Question: Hi and thanks in advance:
So I'm trying to pull a table from an SQL database and sort it on the "Date From" (DtFr) column, which represents the start of a lease. I thought it would be as easy as this:
'''
Dim XmlReader As New XmlNodeReader(xmlDoc)
Dim ds As New DataSet
ds.ReadXml(XmlReader)
myDt = ds.Tables("Cam")
If myDt IsNot Nothing AndAlso myDt.Rows.Count > 0 Then
Dim dv As New DataView(myDt)
dv.Sort = "DtFr ASC"
myDt = dv.ToTable(False, "Id", "Name", "Amount", "Unpaid", "DtFr")
End If
'''
But as you might have guessed this is not working (new user, can't post images it's just a picture of the dates out of order).

Could it be because at some point along the data retrieval it's no longer of type Date and it's a string or something? If I use simpler dates, like 1/1/2012, 1/2/2012, 1/3/2012 or 1/1/2012, 2/1/2012, 3/1/2012 etc. it sorts alright, but as you'll notice above, if i have varied months, it sorts it out of order.
I've tried messing with the culture, thinking it could be that it's sorting them on the months before the year to no avail... I'm at a loss, any help, ideas, or direction to something helpful would be great.
Much Appreciated,
Josh
EDIT:
You're a genius, thanks so much. You were right about the string value. I added a data column called sortDtFr to the datatable and gave it System.DateTime as a datatype and iterated through the rows setting the new column's value equal to the old one casted as a Date. Here's the code for those interested:
'''
ds.ReadXml(XmlReader)
myDt = ds.Tables("Cam")
myDt.Columns.Add(New DataColumn("sortDtFr", System.Type.GetType("System.DateTime")))
For Each row As DataRow In myDt.Rows
row("sortDtFr") = CDate(row("DtFr"))
Next
If myDt IsNot Nothing AndAlso myDt.Rows.Count > 0 Then
Dim dv As New DataView(myDt)
dv.Sort = "sortDtFr ASC"
myDt = dv.ToTable(False, "Id", "Name", "Amount", "Unpaid", "DtFr", "sortDtFr")
End If
'''
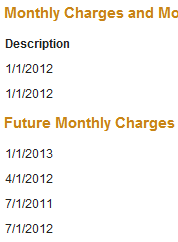
Answer: The reason why your records are sorted in that way is because the of that 'DataColumn' of your 'DataTable' () is (). Try changing it to .